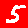
Digit: 5